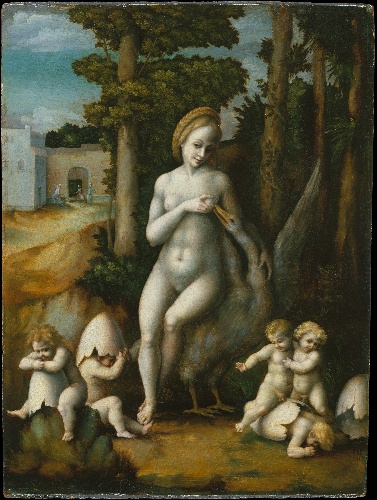
Title: Leda and the Swan
Artist: Bachiacca (Francesco d'Ubertino Verdi)
Artist bio: Italian, Florence 1494–1557 Florence
Object type: Painting
Classification: Paintings
Medium: Oil on wood
Dimensions: Overall 16 7/8 x 12 1/2 in. (42.9 x 31.8 cm); painted surface 16 1/2 x 12 1/2 in. (41.9 x 31.8 cm)
Department: European Paintings
Credit line: The Jack and Belle Linsky Collection, 1982
Accession year: 1982
Repository: Metropolitan Museum of Art, New York, NY
Tags: Leda|Swans|Infants|Female Nudes|Eggs